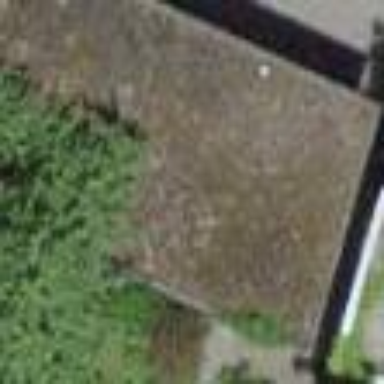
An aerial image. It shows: View of roof of building.